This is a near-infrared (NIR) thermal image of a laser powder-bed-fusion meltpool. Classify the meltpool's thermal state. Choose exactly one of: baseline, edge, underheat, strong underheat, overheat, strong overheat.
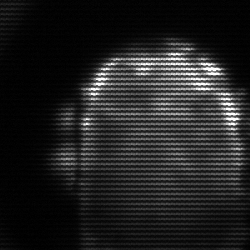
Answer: baseline